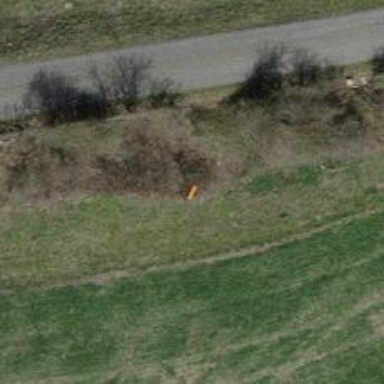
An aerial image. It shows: Aerial marker on support pole.